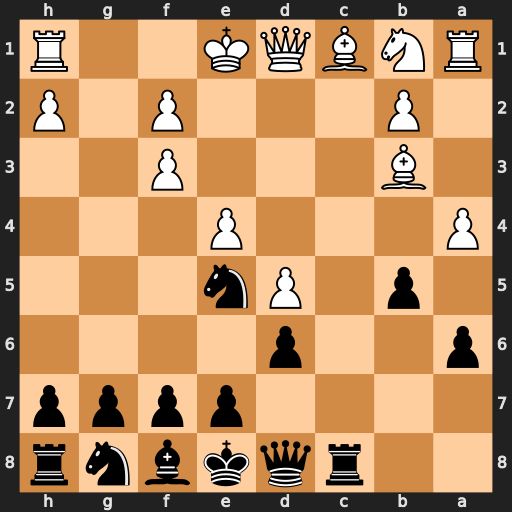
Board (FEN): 2rqkbnr/4pppp/p2p4/1p1Pn3/P3P3/1B3P2/1P3P1P/RNBQK2R
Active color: b
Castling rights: KQk
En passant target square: -
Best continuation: Rxc1 Qxc1 Nd3+ Ke2 Nxc1+